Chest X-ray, AP view. Patient: 60 years old, sex F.
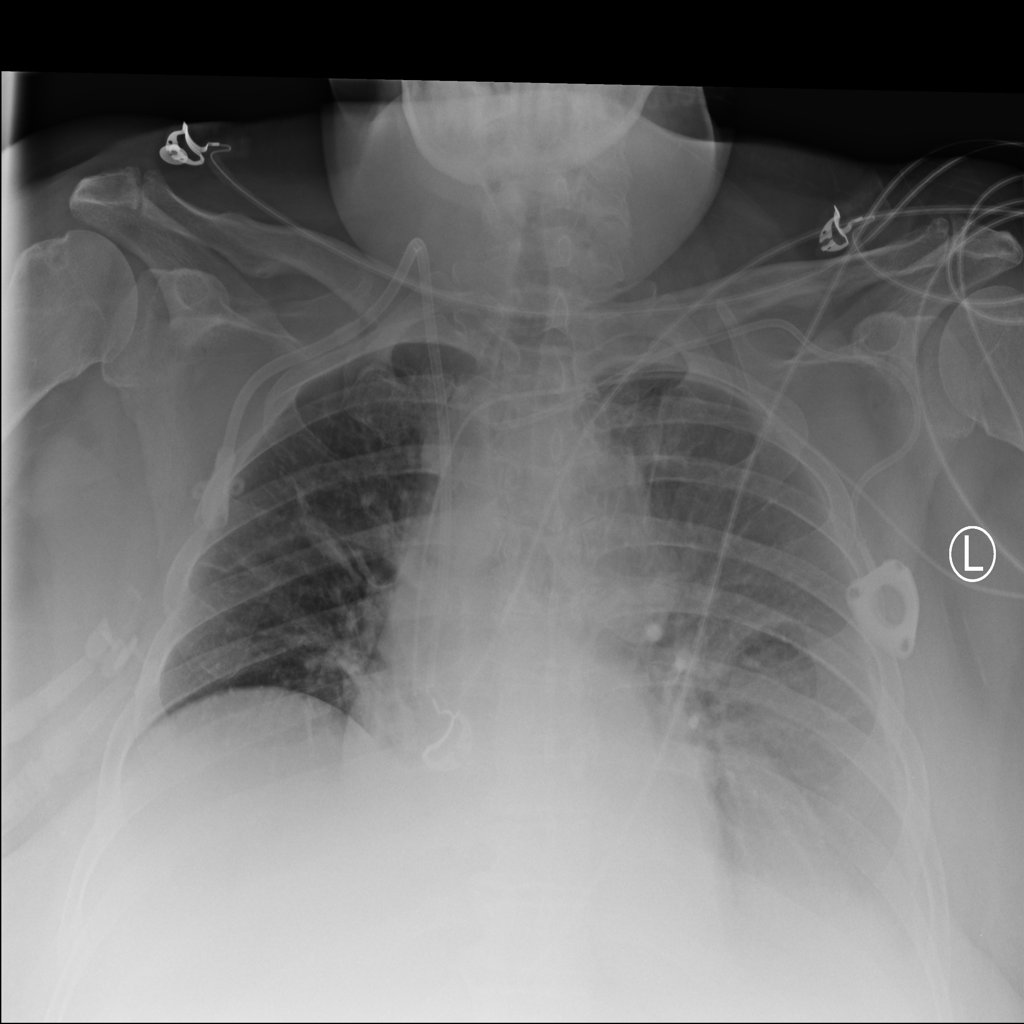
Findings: Infiltration